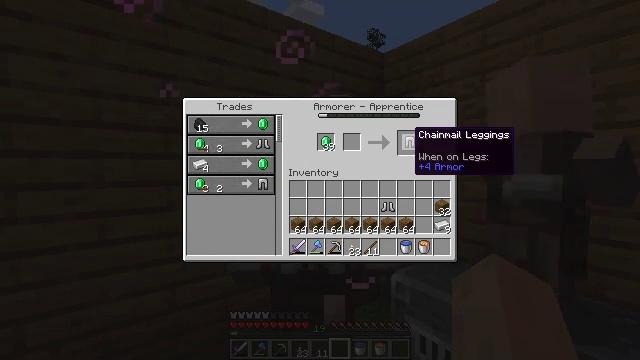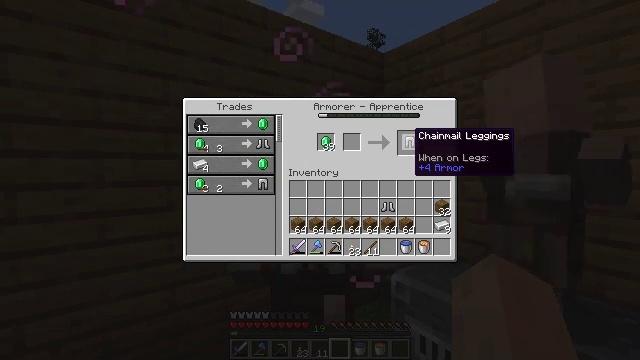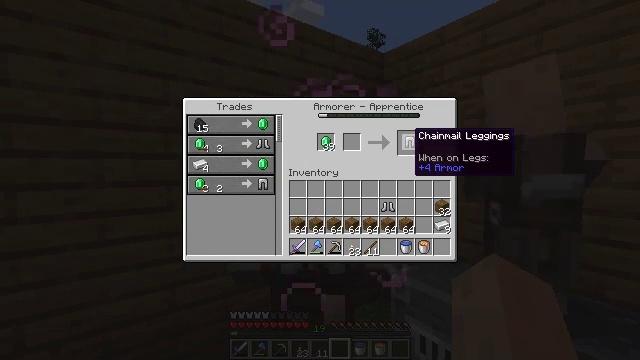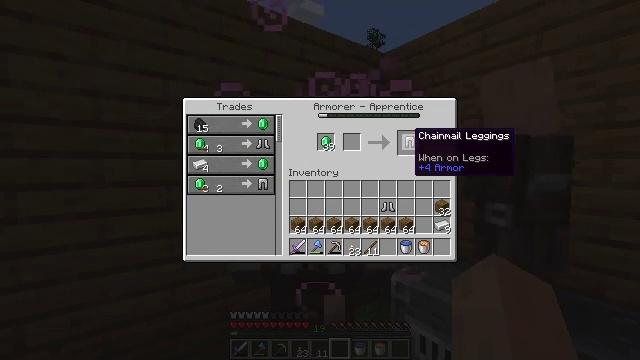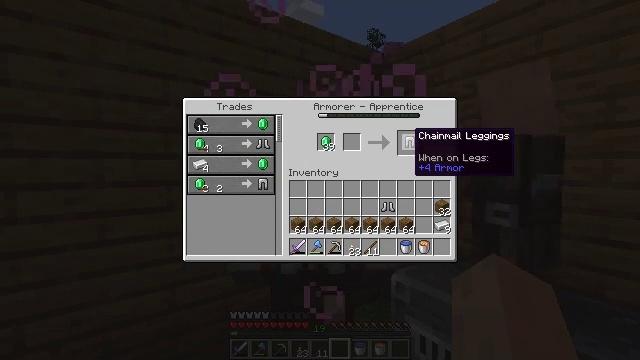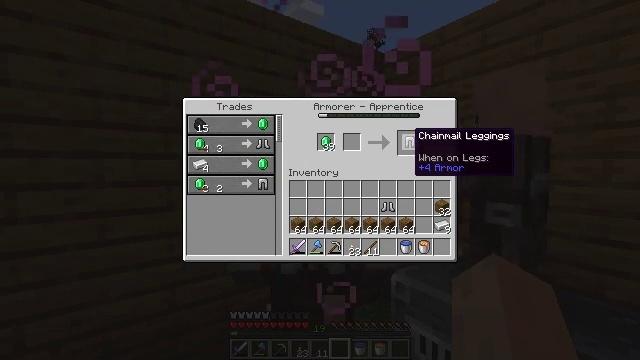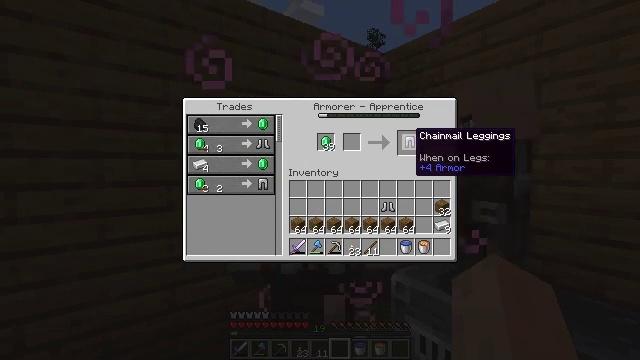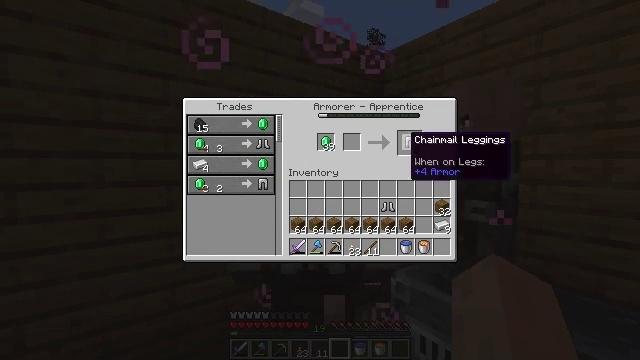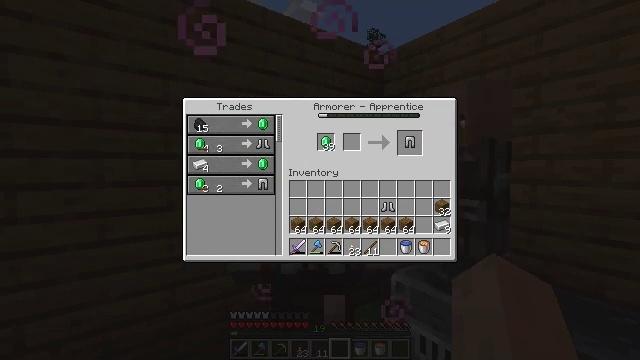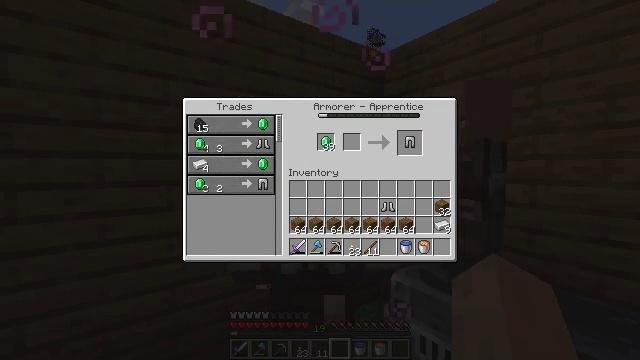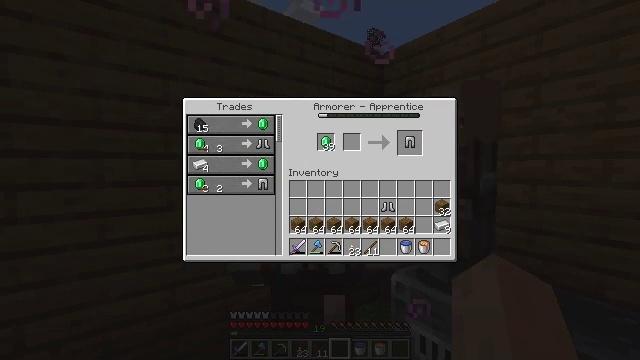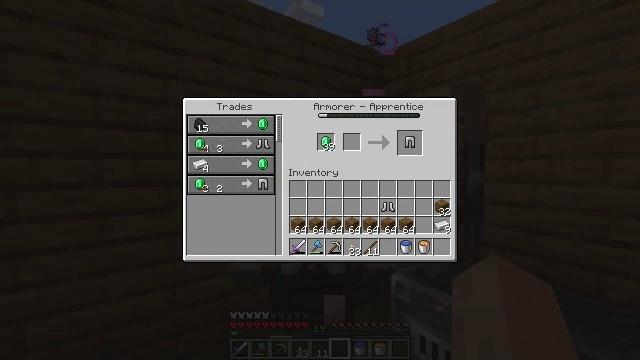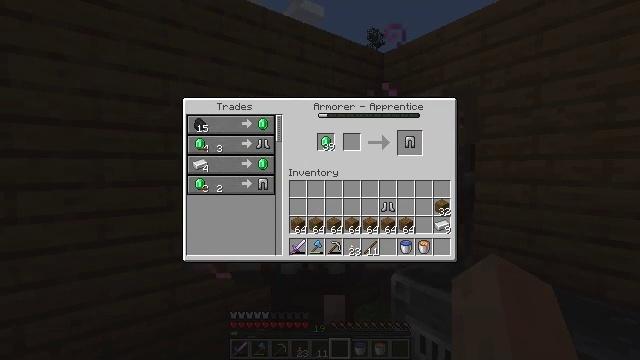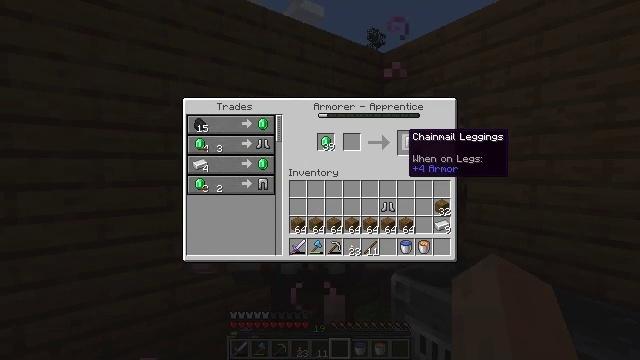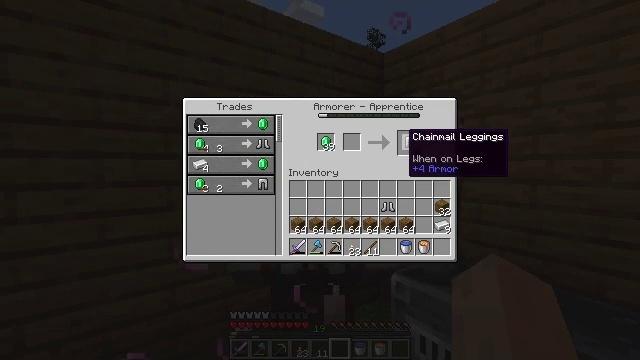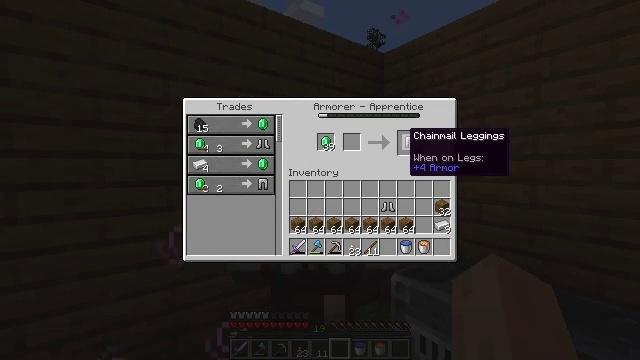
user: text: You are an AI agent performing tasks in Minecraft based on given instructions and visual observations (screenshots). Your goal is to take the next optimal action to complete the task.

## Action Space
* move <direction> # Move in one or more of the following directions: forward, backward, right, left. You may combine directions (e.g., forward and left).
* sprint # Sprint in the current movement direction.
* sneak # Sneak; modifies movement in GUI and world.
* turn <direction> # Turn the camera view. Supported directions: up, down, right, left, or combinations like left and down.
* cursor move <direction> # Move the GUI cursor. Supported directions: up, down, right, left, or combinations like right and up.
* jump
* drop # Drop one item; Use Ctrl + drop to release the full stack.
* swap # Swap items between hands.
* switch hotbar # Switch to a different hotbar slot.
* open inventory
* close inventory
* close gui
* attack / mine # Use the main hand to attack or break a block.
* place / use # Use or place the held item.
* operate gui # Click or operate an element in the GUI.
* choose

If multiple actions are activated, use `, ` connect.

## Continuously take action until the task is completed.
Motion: motion action
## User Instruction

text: Open the crafting table and make chainmail leggings.
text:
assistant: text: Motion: no_op
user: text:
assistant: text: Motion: no_op
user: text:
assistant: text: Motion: no_op
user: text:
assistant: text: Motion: no_op
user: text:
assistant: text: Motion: no_op
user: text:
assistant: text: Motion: no_op
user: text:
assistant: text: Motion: no_op
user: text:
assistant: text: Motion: cursor move left and down
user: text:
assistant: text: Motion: cursor move left and down
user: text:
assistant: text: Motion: no_op
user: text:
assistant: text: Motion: no_op
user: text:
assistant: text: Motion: cursor move right and up
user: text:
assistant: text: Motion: cursor move right and up
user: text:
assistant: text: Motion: no_op
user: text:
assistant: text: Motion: no_op
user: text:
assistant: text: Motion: no_op
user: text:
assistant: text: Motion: no_op
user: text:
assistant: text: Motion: no_op
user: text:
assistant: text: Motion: no_op
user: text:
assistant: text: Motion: no_op
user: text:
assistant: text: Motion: no_op
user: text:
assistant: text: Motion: no_op
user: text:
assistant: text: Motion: no_op
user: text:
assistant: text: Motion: no_op
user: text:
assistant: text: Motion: operate gui
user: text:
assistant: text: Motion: operate gui
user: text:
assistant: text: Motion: operate gui
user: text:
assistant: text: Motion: no_op
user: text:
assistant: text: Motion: cursor move down
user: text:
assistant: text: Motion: cursor move down